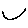
Label: smiley face